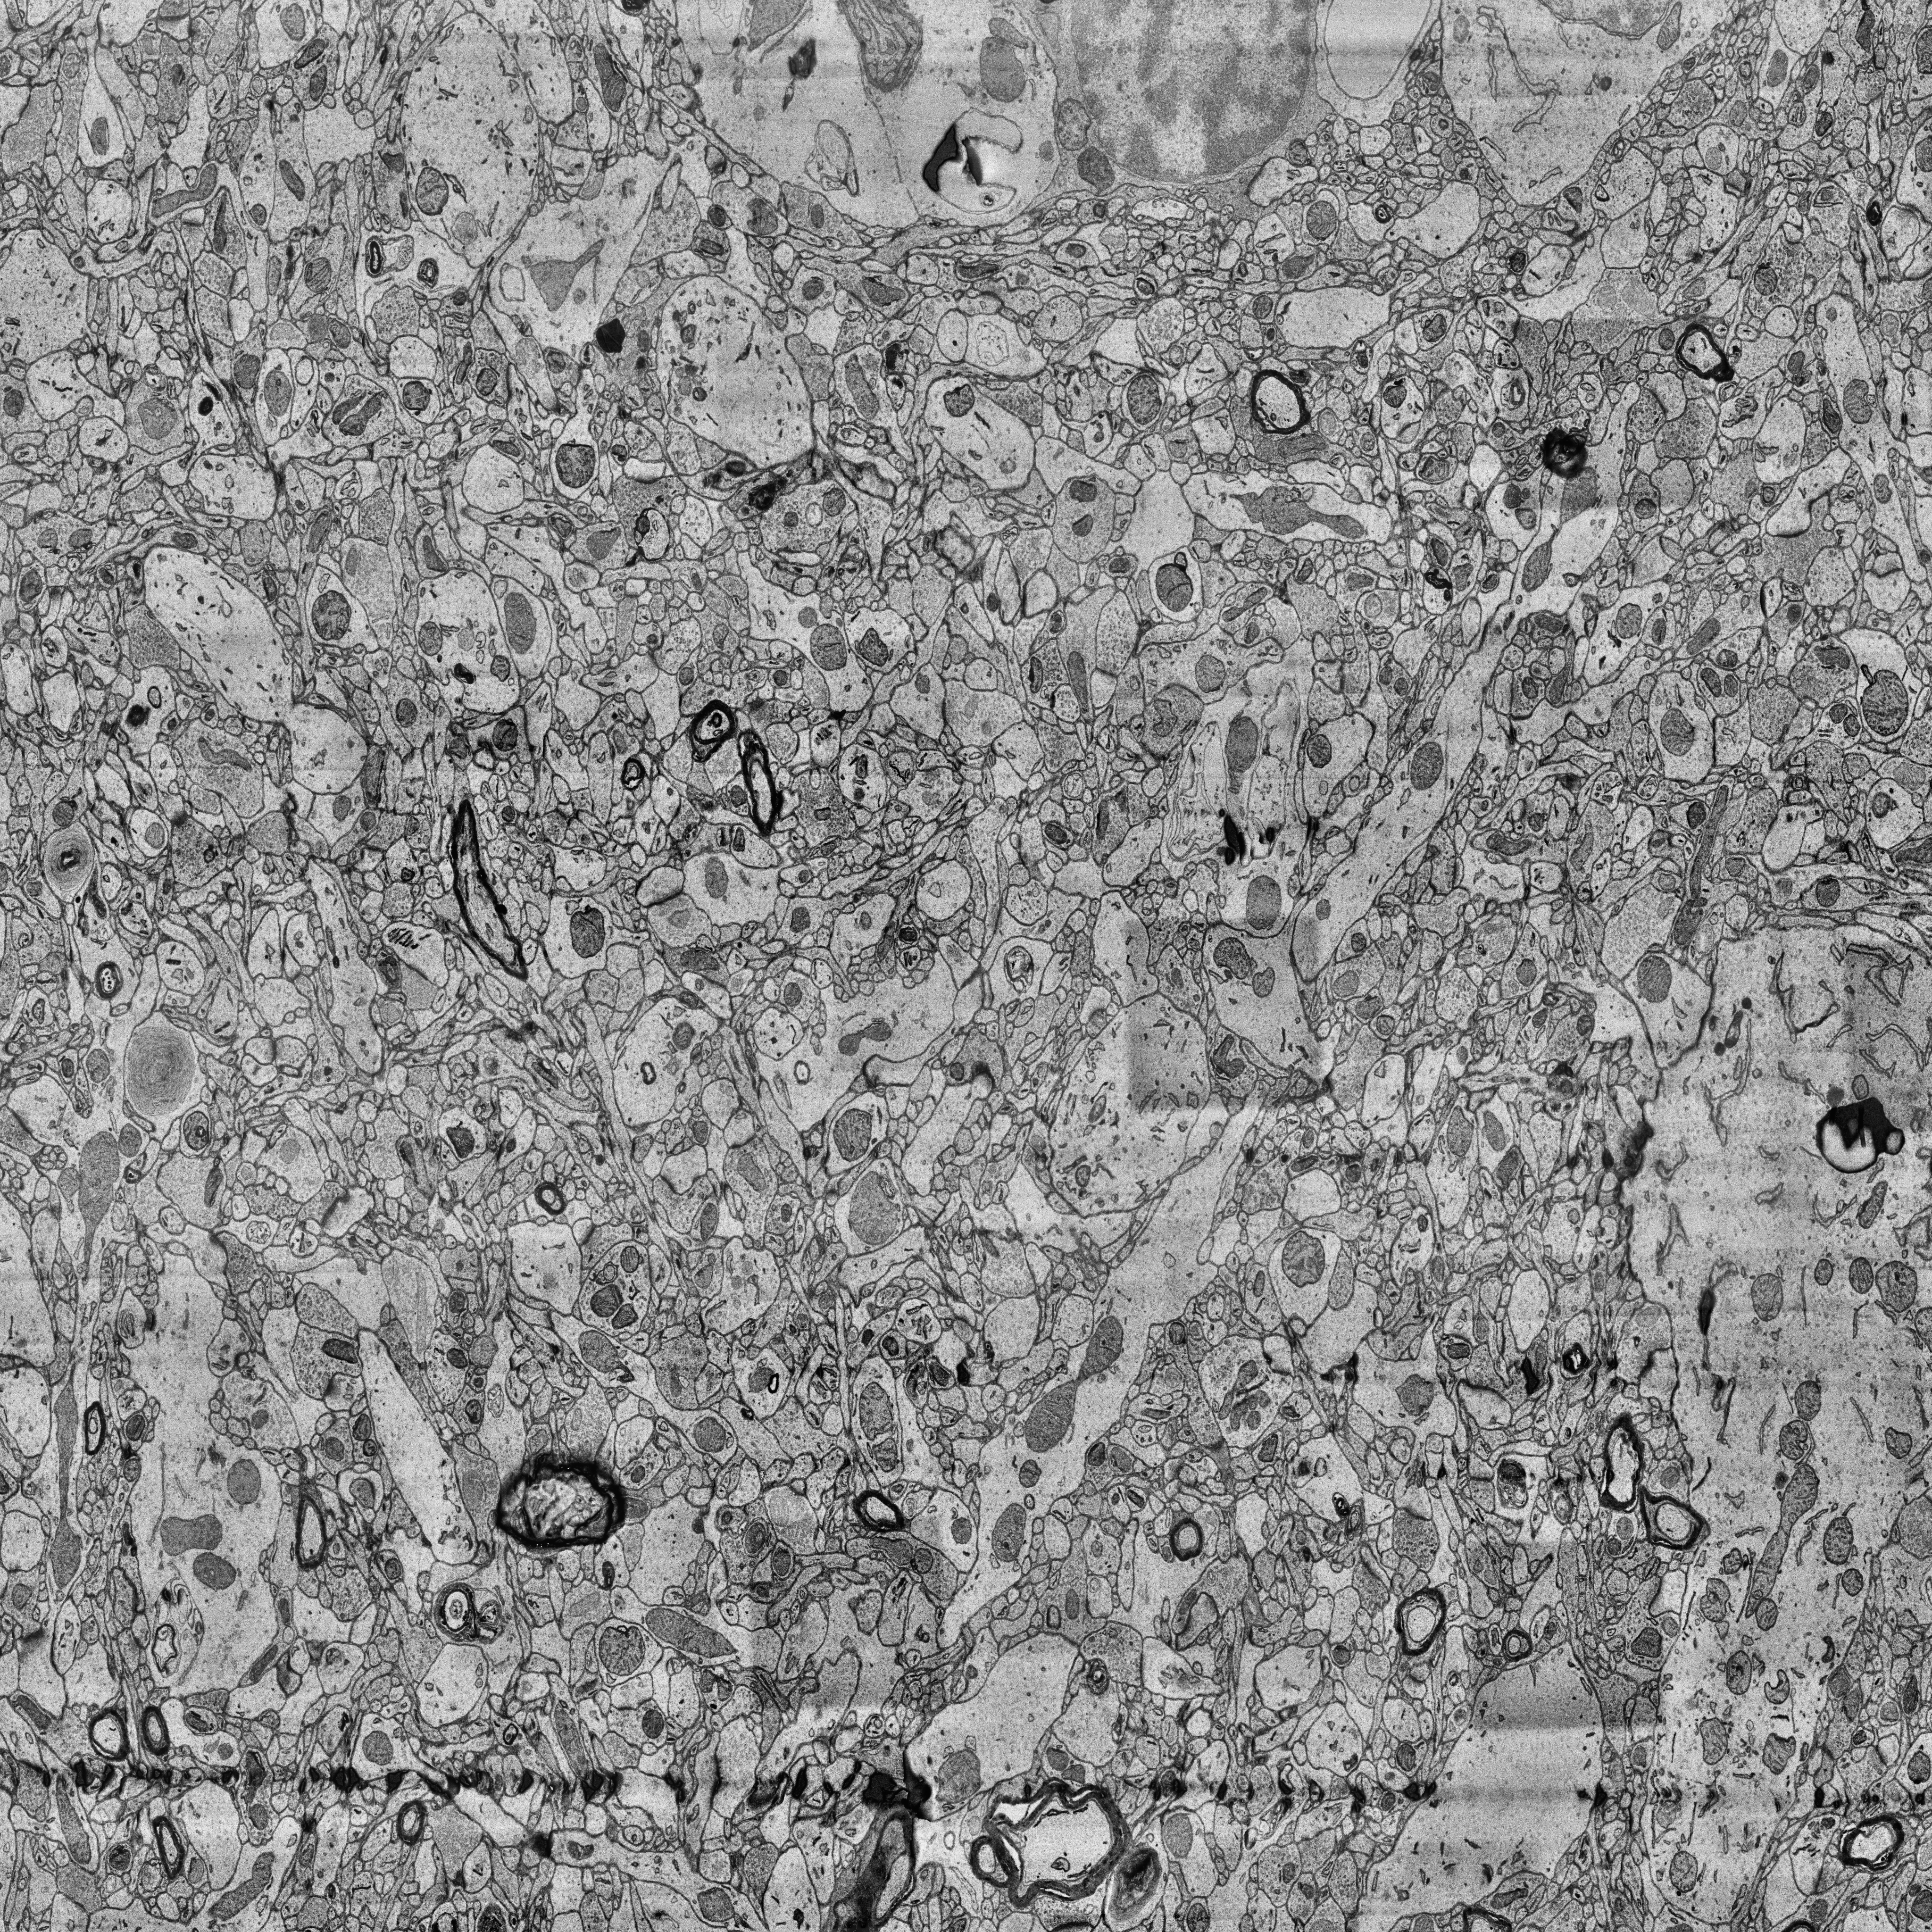
Electron microscopy slice of human cortex tissue
Slice depth (z): 170
Mitochondria instances in slice: 478